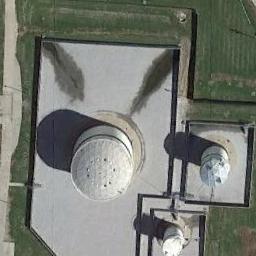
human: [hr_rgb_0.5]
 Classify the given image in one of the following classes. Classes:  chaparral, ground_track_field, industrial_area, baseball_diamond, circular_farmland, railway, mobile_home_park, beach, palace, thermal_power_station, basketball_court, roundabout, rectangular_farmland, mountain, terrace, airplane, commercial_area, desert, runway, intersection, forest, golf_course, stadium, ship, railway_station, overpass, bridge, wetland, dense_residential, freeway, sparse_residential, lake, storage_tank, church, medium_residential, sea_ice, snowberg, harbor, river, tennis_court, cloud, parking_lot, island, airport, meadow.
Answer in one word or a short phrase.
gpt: storage_tank